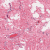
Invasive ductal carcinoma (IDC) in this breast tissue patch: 0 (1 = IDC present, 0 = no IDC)